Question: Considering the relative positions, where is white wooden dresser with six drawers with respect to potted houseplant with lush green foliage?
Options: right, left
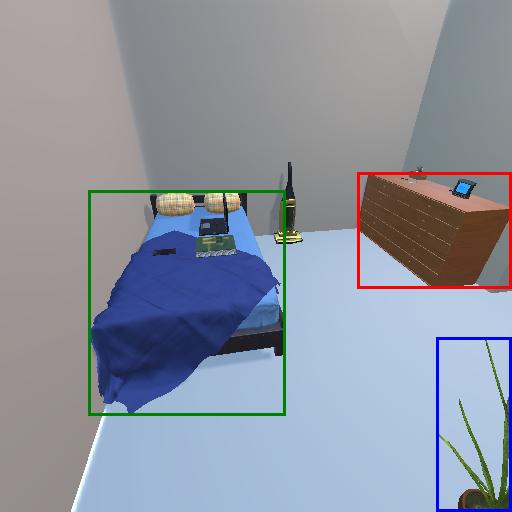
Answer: right